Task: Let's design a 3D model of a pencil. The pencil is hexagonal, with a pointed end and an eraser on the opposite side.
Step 24:
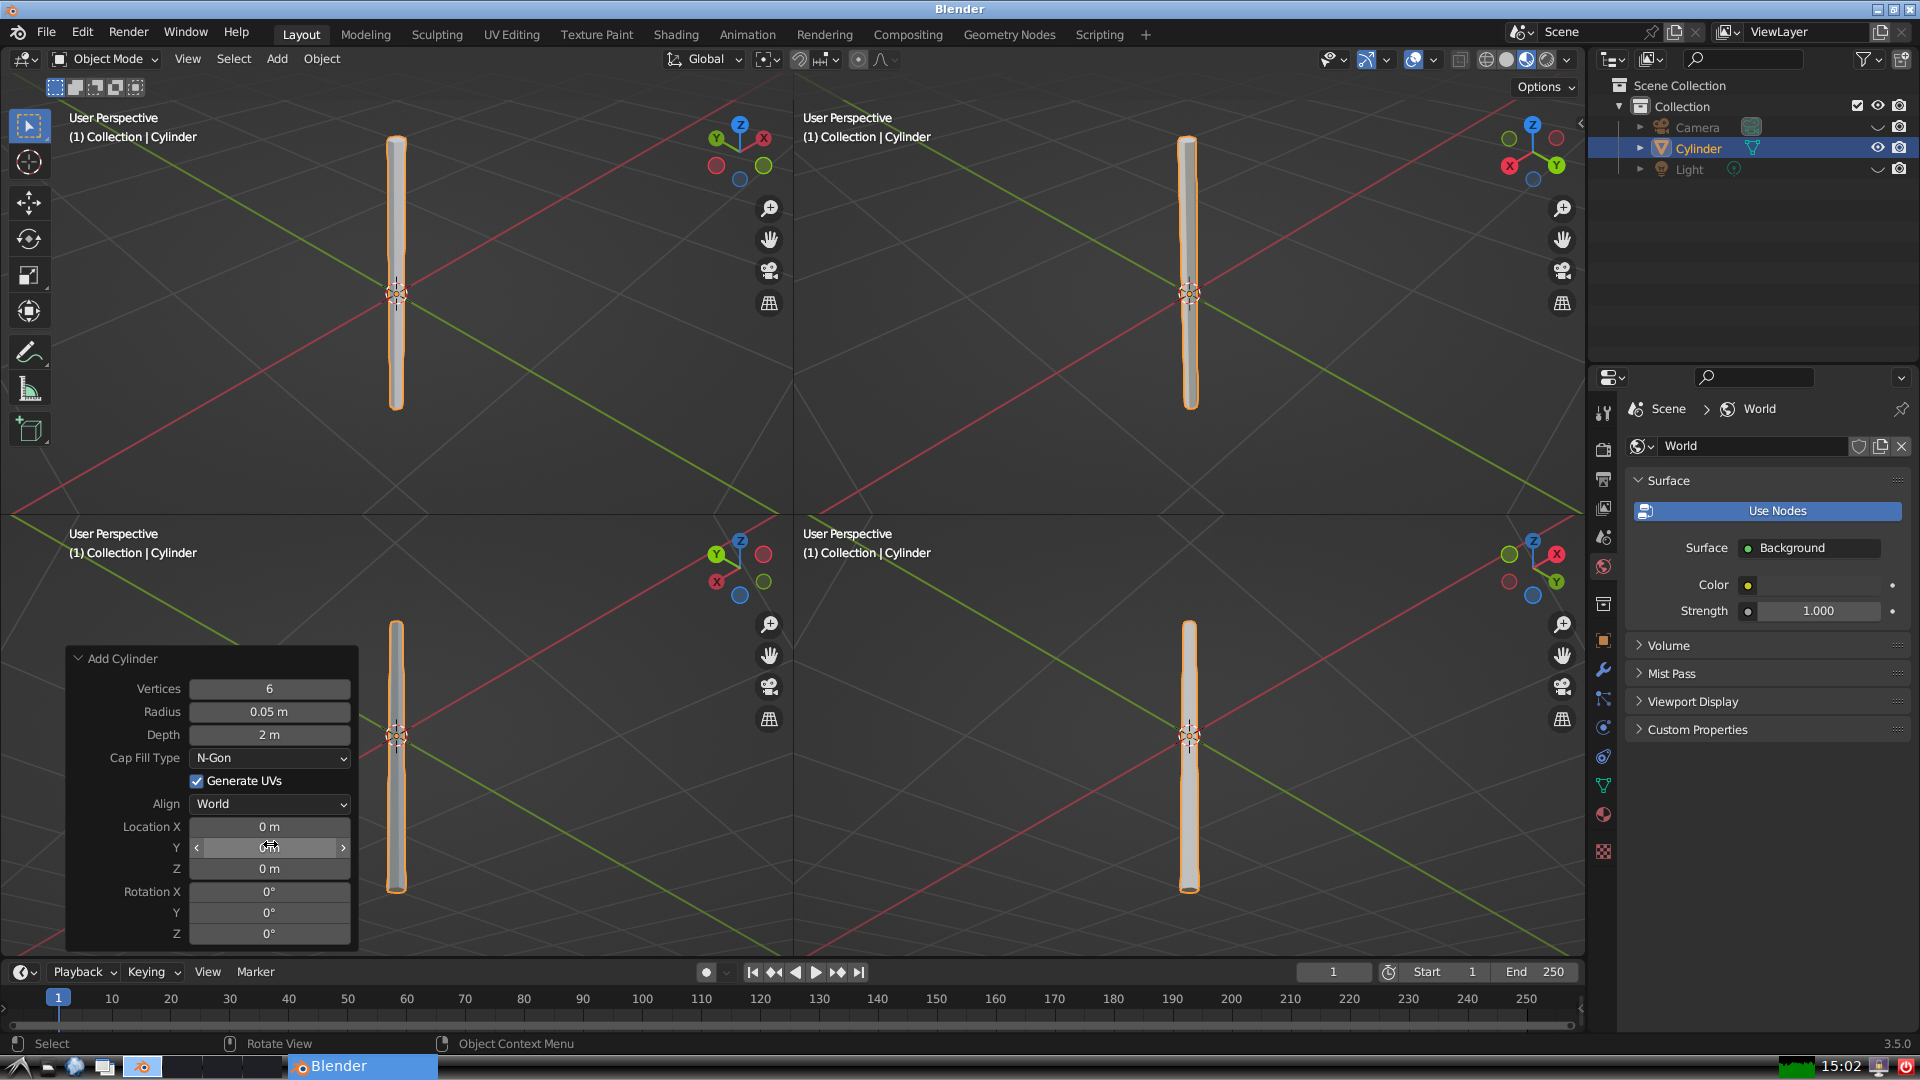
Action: click: no